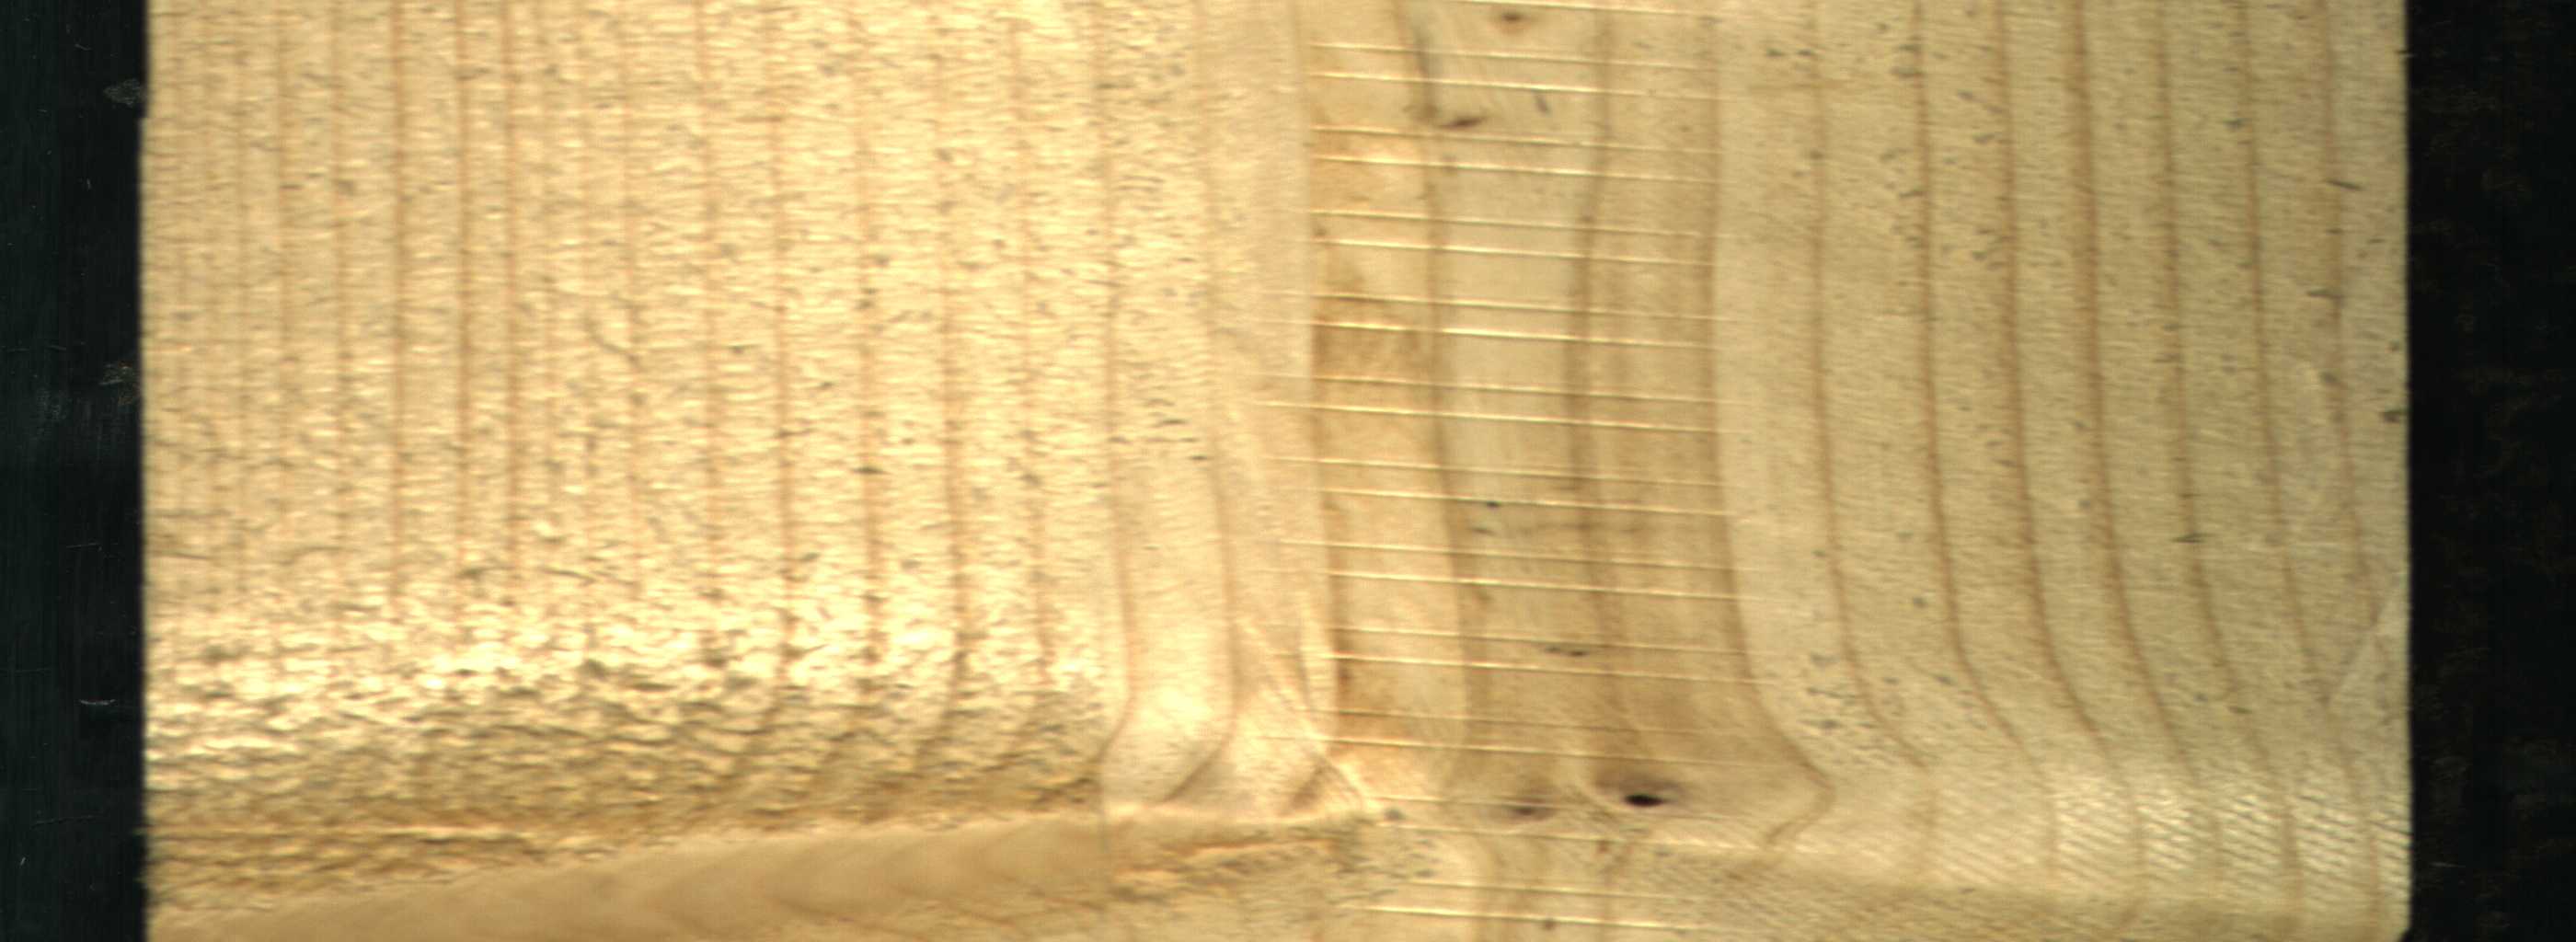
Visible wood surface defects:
Dead_Knot
Live_Knot
Live_Knot